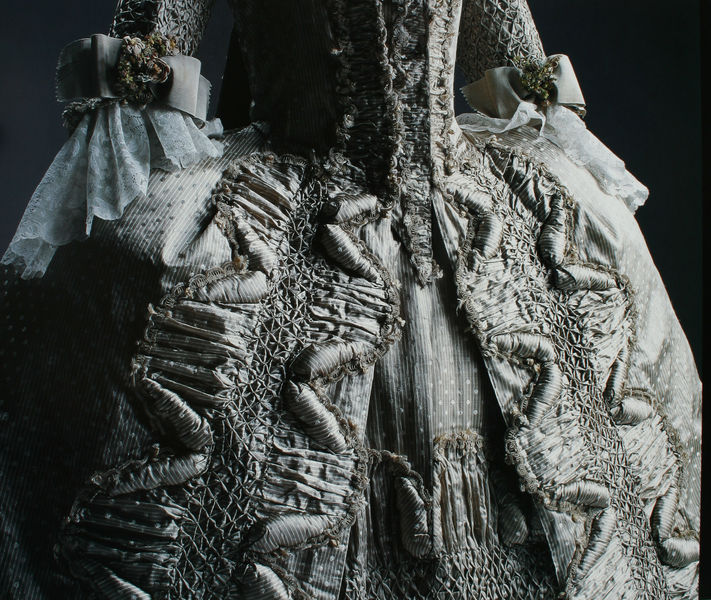
Titel: Kleid (Robe à la francaise) - Detail
Standort: Kyoto (Japan)
Institution: Kyoto Costume Institute
Schlagwörter: dunkel, schatten, weiß, ausschnitt, blume, frankreich, frau, grau, hell, hintergrund, kleid, schwarz, dame, schleier, mode, muster, rock, schleife, arme, barock, falten, kleidung, silber, spitze, ärmel, bestickt, gewand, kostüm, mantel, stickerei, stoff, rokkoko, saum, spitzen, schleifen, borte, perlen, rokoko, seide, kanneliert, statue, taille, japan, mieder, formen, bordüre, gefaltet, weiblich, nähen, detail, verzierung, draperie, robe, rüschen, knöpfe, knopfleiste, foto, fotografie, photographie, punkte, geflecht, unterrock, gepunktet, medaillon, plastisch, manschetten, brokat, puppe, französich, photo, verziert, tracht, rauten, graugrün, grüngrau, farbfoto, geschnürt, hüfte, würste, struktur, tageskleid, korsett, museum, stickereien, teuer, gewebe, bänder, textil, applikation, kunsthandwerk, netz, wespentaille, korsage, reifrock, applikationen, rillen, wertvoll, ballkleid, brockat, corsage, schnürung, teilansicht, pompös, etail, borten, nähte, taile, gefüttert, broschen, volumen, kyoto, textilkunst, kleidungsstück, aufwändig, phorographie, zick-zack, festkleid, geklöppelt, gerüscht, stodd, kannelüre, rocktaschen, smokarbeit, robe a la francaise, rüchen, 18 jahrhundert, gesmokt, fpitze, renesains